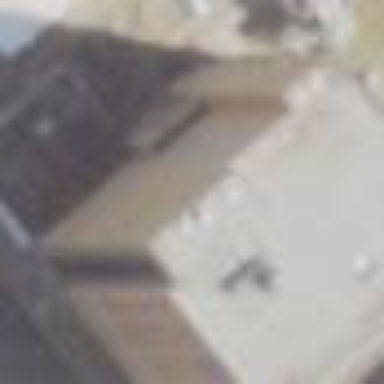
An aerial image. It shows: Commercial building.